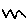
Label: zigzag